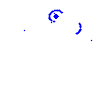
Particle: pion